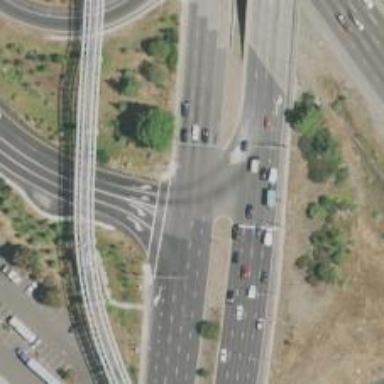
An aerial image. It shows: Trunk highway.